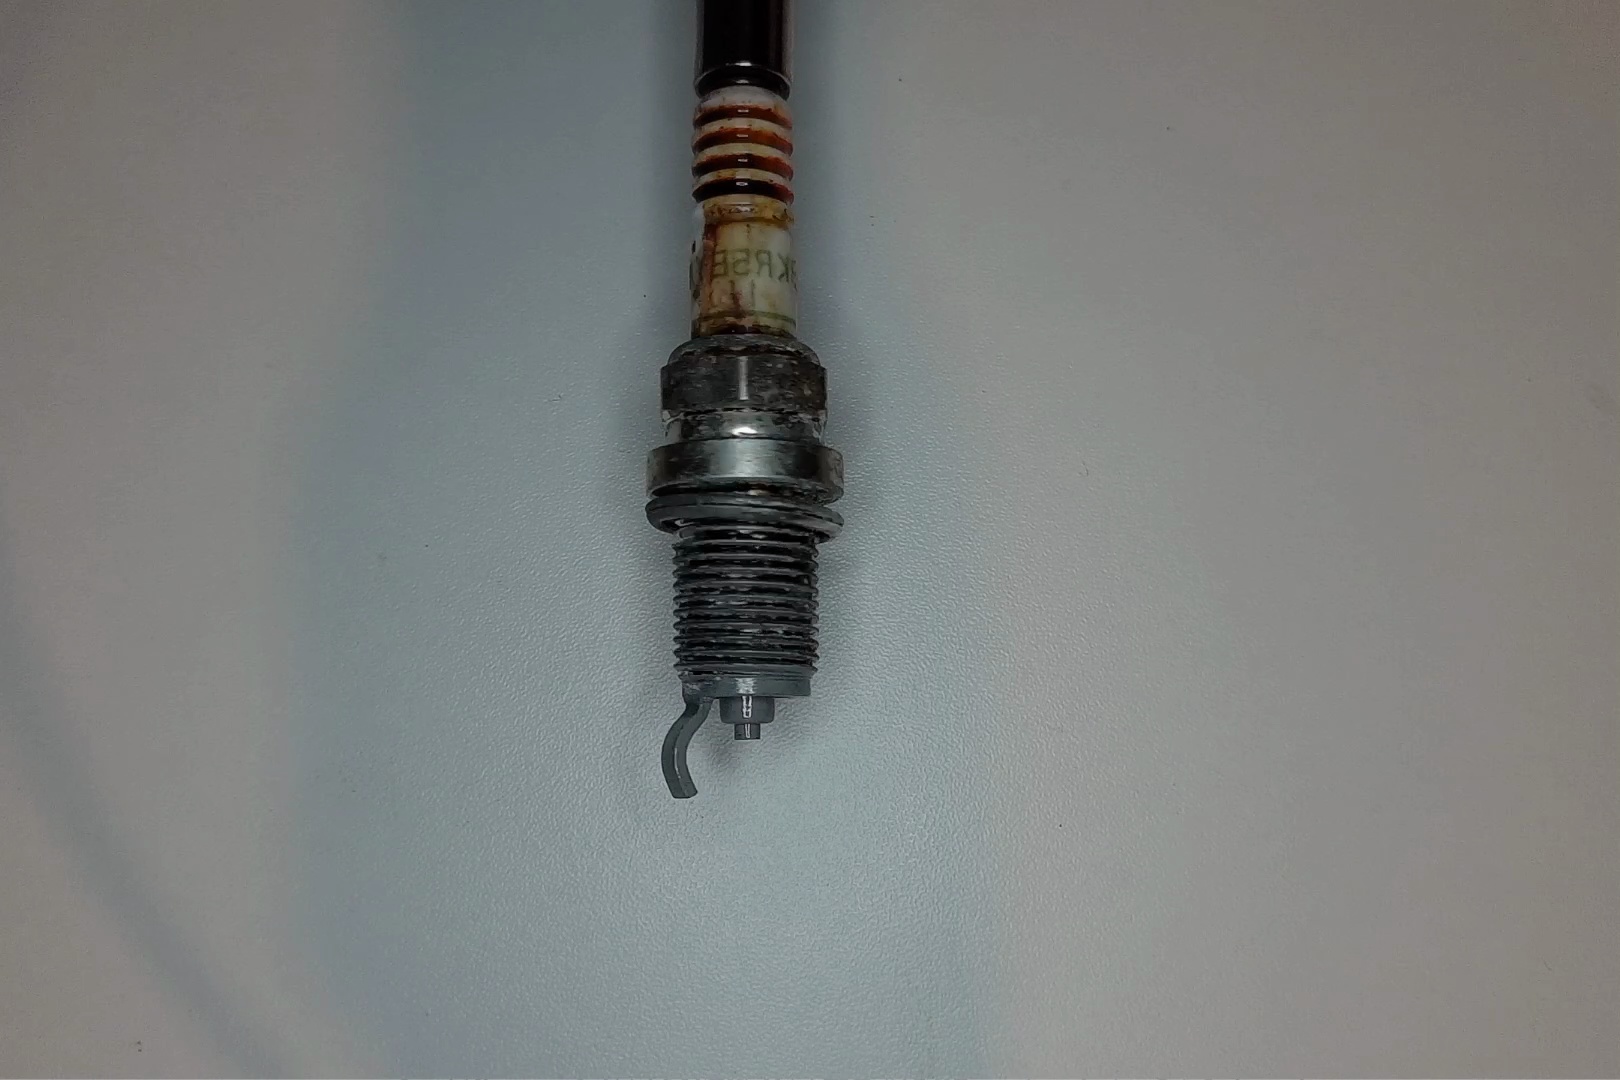
Label: anomaly